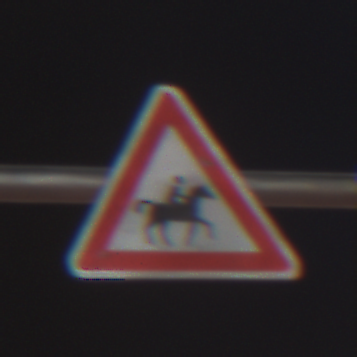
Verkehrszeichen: ReiterLinks
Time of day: Night
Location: Outdoor (Urban)
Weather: PartlyCloudy
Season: NotSpecified
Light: Artificial